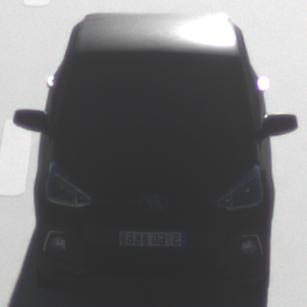
Make: Hyundai
Model: i10
Detailed model: Gen. 2
Model produced from: 2013
Model produced until: 2019
Doors: 5
Color: black
Road condition: dry road
Daytime: morning or afternoon
Contrast: high contrast